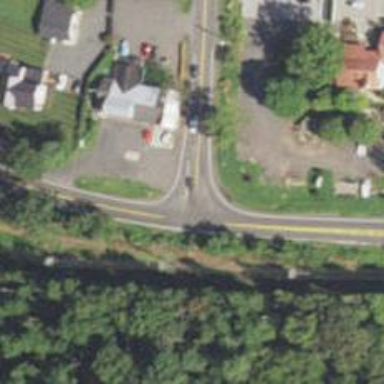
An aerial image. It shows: Stop road.